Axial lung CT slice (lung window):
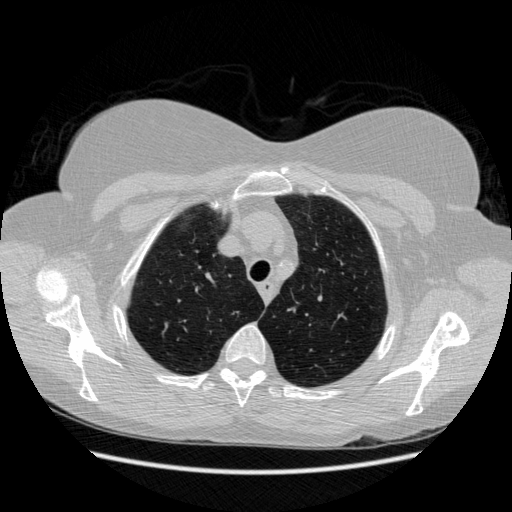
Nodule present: no